Question: I'm learning C# 5 async / await on some real-world example - save a file from web with displaying download speed rate.
There is a method that I'm worried is wrong, especially with a download speed calculation.
'''
public async Task DownloadAsyncDemo(Uri requestUri, IProgress<string> progress, CancellationToken cancellationToken)
{
var downloadedFileName = "file";
var downloadDirectory = Path.Combine(Environment.GetFolderPath(Environment.SpecialFolder.Desktop), "TmpDownload");
using (var httpClient = new HttpClient())
{
using (var request = new HttpRequestMessage(HttpMethod.Get, requestUri))
{
using (var responseMessage = await httpClient.SendAsync(request, HttpCompletionOption.ResponseHeadersRead, cancellationToken).ConfigureAwait(false))
{
if (responseMessage.Content.Headers.ContentDisposition != null)
downloadedFileName = responseMessage.Content.Headers.ContentDisposition.FileName;
else
downloadedFileName = Path.GetFileName(requestUri.LocalPath);
downloadedFileName = Path.Combine(downloadDirectory, downloadedFileName);
if (!Directory.Exists(downloadDirectory))
Directory.CreateDirectory(downloadDirectory);
int bufferSize = 1024; // 1 KB buffer
using (var httpStream = await responseMessage.Content.ReadAsStreamAsync().ConfigureAwait(false))
{
using (var filestream = new FileStream(downloadedFileName, FileMode.Create, FileAccess.Write, FileShare.None, 4084, true))
{
//await httpStream.CopyToAsync(filestream); // need more low level logic below
Stopwatch sw = new Stopwatch();
byte[] buffer = new byte[bufferSize];
while (true)
{
sw.Reset();
sw.Start();
int num = await httpStream.ReadAsync(buffer, 0, buffer.Length, cancellationToken).ConfigureAwait(false);
sw.Stop();
if (sw.ElapsedMilliseconds > 0)
progress.Report(string.Format("Time taken: {0} ms Data size: {1} KB Speed: {2} kbps", sw.ElapsedMilliseconds, num, num * 8 / sw.ElapsedMilliseconds));
int bytesRead;
if ((bytesRead = num) != 0)
await filestream.WriteAsync(buffer, 0, bytesRead, cancellationToken).ConfigureAwait(false);
else
break;
}
}
}
}
}
}
}
'''
I run it like:
'''
var dManger = DownloadManager.Instance;
var cancelationToken = new CancellationToken();
Task.Run(() => dManger.DownloadAsyncDemo(new Uri("http://speedtest.tokyo.linode.com/100MB-tokyo.bin")
, new Progress<string>(data => Console.WriteLine(data)), cancelationToken));
'''
I get result like:

I'm worried that something is wrong with my code because for download speed rate calculation I get speed from 81 to 8192 kpbs.
In my async task example I used download rate counting approach taken from <URL>
What am I doing wrong in the code?
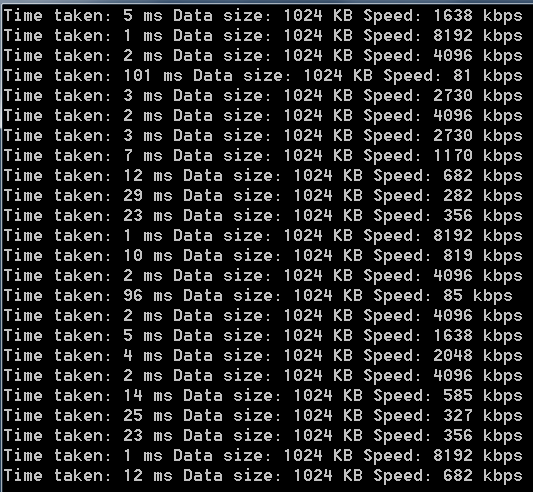
Answer: There is nothing wrong with your code, but rather you have on displaying the data.
Change from instant value over single interval to average over long period of time (whole download/last 1-3-10 seconds) to get representation you expect.